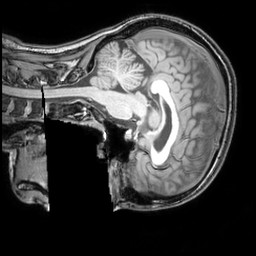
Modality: T1w
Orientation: sagittal
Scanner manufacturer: philips
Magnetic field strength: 3 T
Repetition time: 0.008081 s
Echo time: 0.003699 s